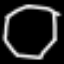
Label: octagon